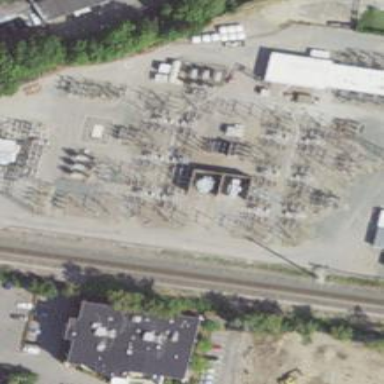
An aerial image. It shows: Switch used for power control.